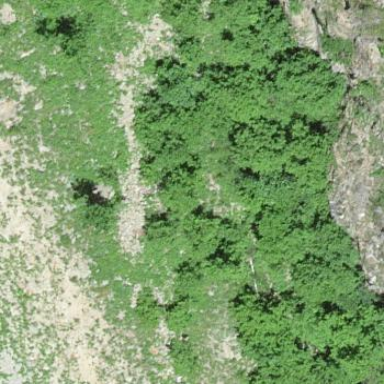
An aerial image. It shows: Forest area.